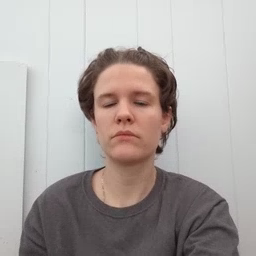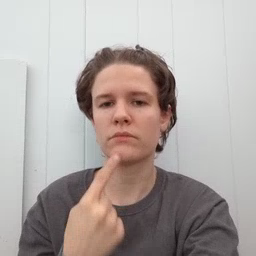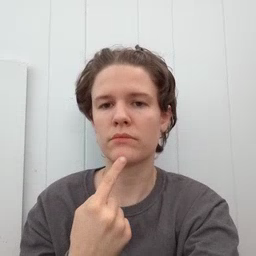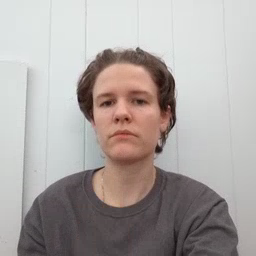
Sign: say